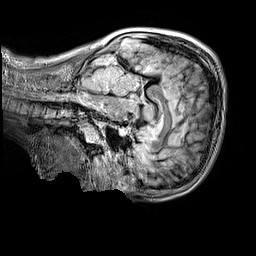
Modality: FLAIR
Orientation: sagittal
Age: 9
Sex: male
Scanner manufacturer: siemens
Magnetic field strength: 3 T
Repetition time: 5 s
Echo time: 0.388 s